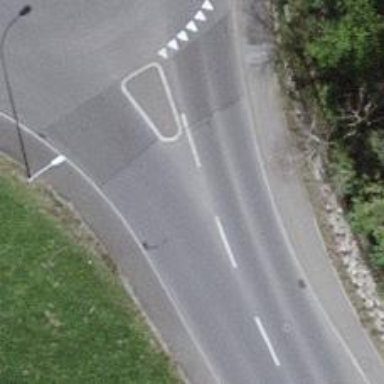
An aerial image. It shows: Unmarked crossing on the road.